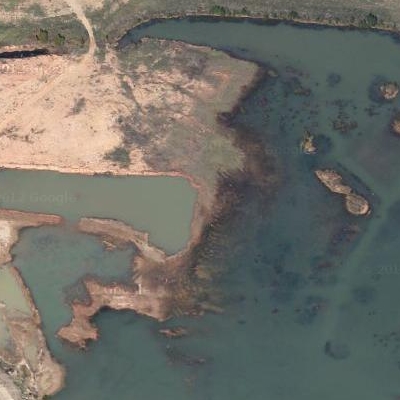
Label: dRiverLake